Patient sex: M
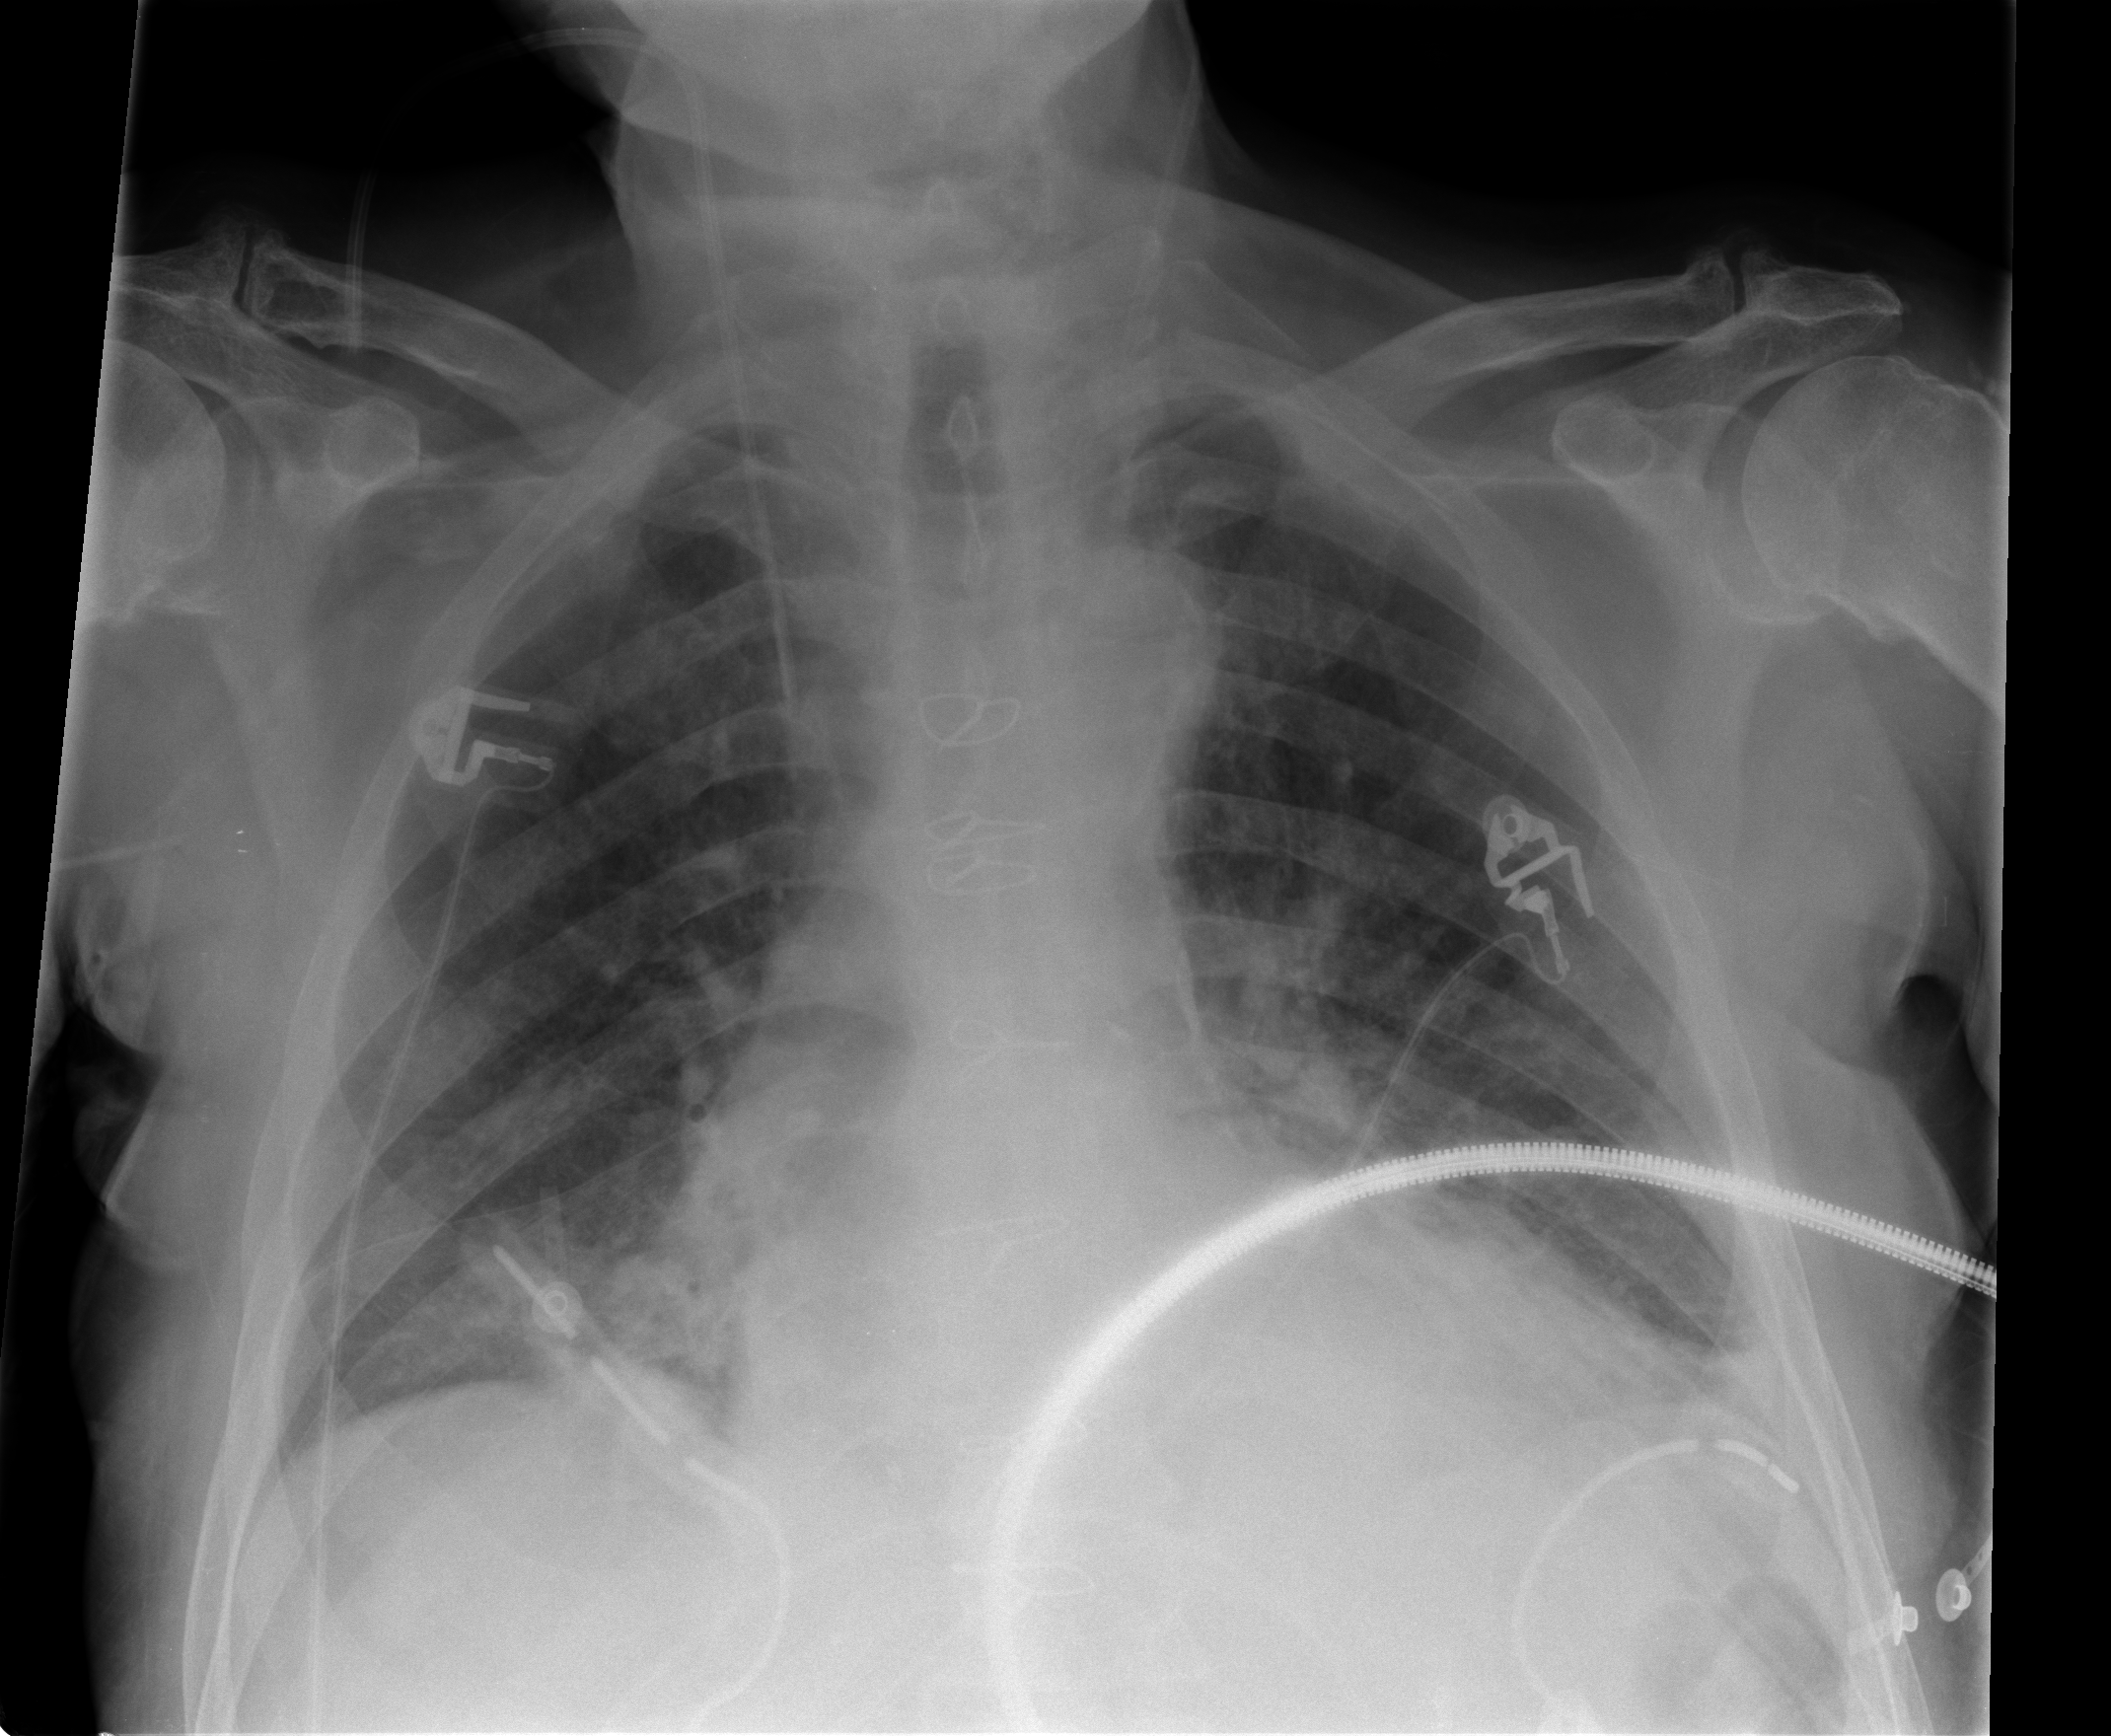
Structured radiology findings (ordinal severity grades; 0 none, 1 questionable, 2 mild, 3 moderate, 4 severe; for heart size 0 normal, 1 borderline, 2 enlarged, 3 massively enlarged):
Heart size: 0
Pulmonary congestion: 2
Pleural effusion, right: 0
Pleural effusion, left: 1
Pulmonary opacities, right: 2
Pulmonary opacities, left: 2
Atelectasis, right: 2
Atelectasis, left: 2